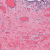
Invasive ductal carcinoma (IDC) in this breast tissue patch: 0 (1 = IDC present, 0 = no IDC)